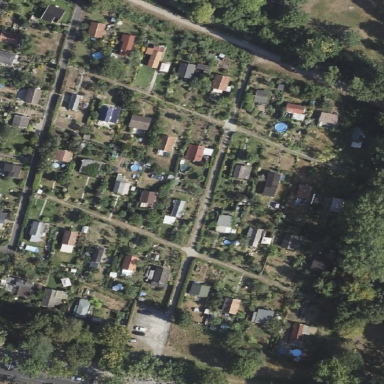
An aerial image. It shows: Allotments area.